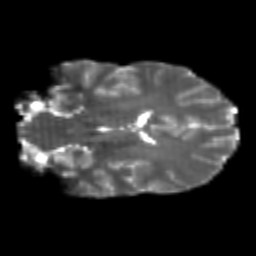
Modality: T2w
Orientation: coronal
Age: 20
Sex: female
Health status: healthy
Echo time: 0.074 s